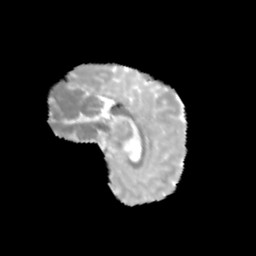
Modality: MD
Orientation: sagittal
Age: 10
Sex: female
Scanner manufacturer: siemens
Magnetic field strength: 3 T
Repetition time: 3.8 s
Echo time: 0.07 s